Question: I have a interesting issue in terms of positioning a div.
I am using Relatively absolute positioning to position the child div b inside the parent div a. I know how to position them with their bottom edges aligned, using bottom:0px, but I need them to position so the top of B is aligned to the bottom of A, as shown in the diagram below.
Is there any way of doing this in CSS given that I can't be sure the height of B. My current CSS is below.
The Aim -

HTML -
'''
<div id="a">
<div id="b"> </div>
</div>
'''
CSS -
'''
#a{
position: relative;
}
#b{
position: absolute;
bottom:0px;
}
'''
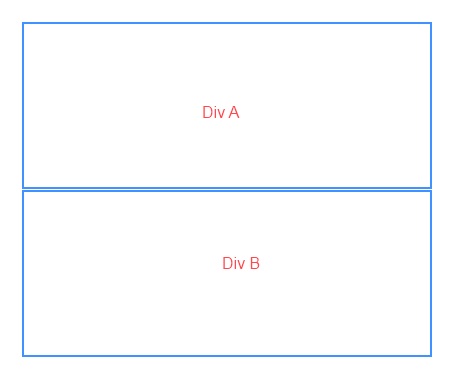
Answer: I think you're after 'top: 100%': <URL>
'''
#a {
position: relative;
outline: 1px solid red
}
#b {
position: absolute;
top: 100%;
left: 0;
right: 0;
margin-top: 5px;
outline: 1px solid blue
}
'''